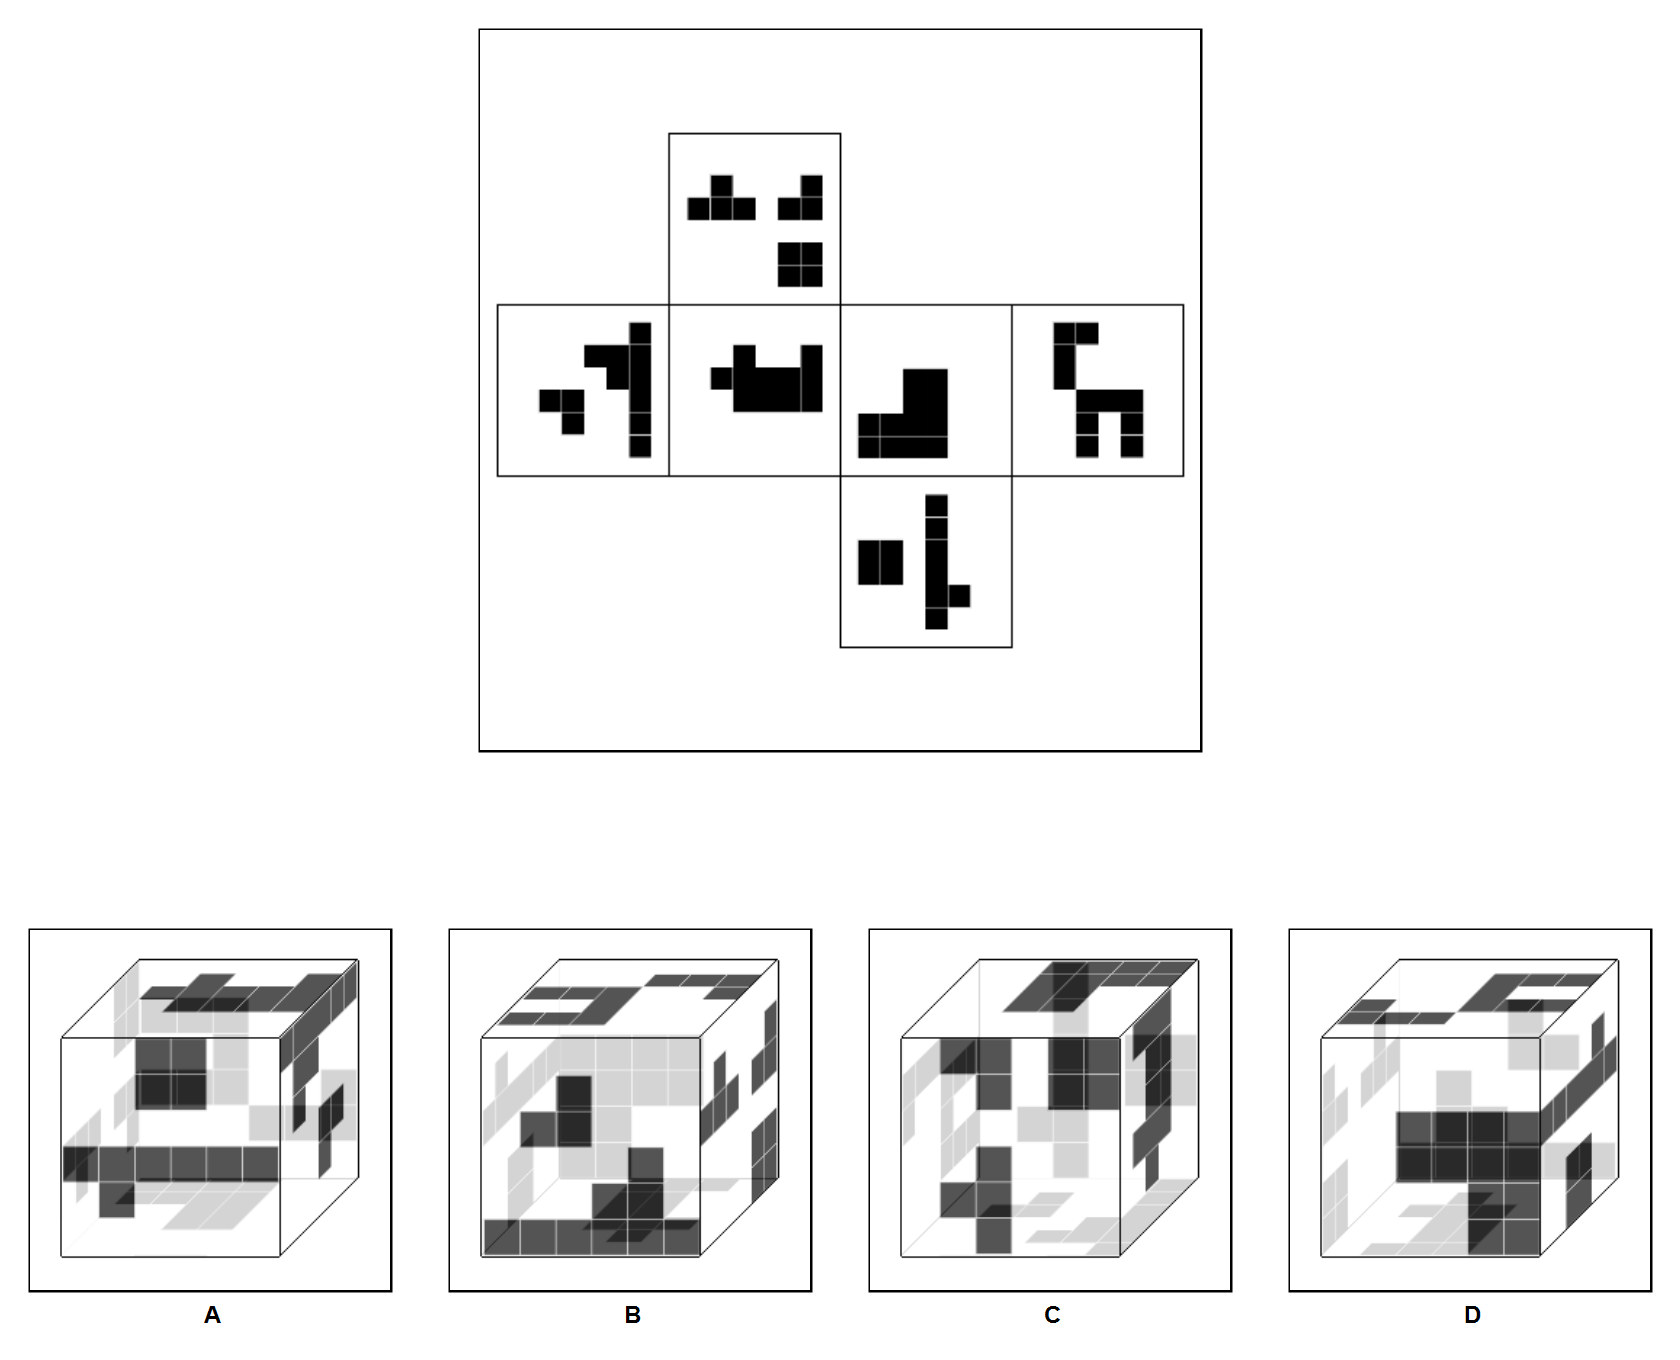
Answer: A